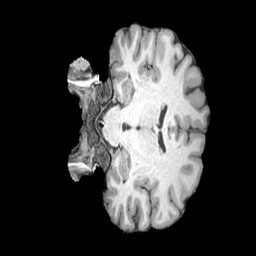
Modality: T1w
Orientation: coronal
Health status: healthy